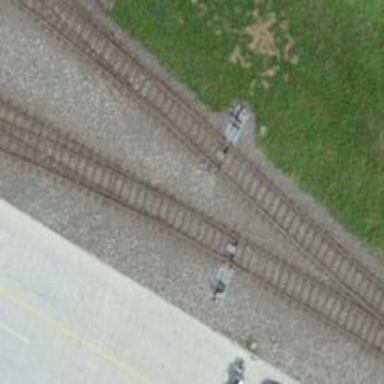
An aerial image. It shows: Railway switch.